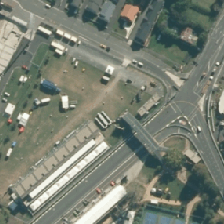
Land cover: urban_build_up